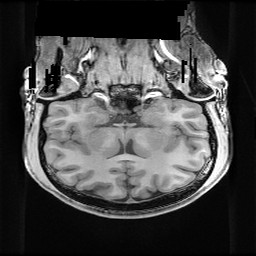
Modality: T1w
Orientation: sagittal
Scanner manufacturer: ge
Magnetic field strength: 3 T
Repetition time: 0.009184 s
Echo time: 0.00368 s